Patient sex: F
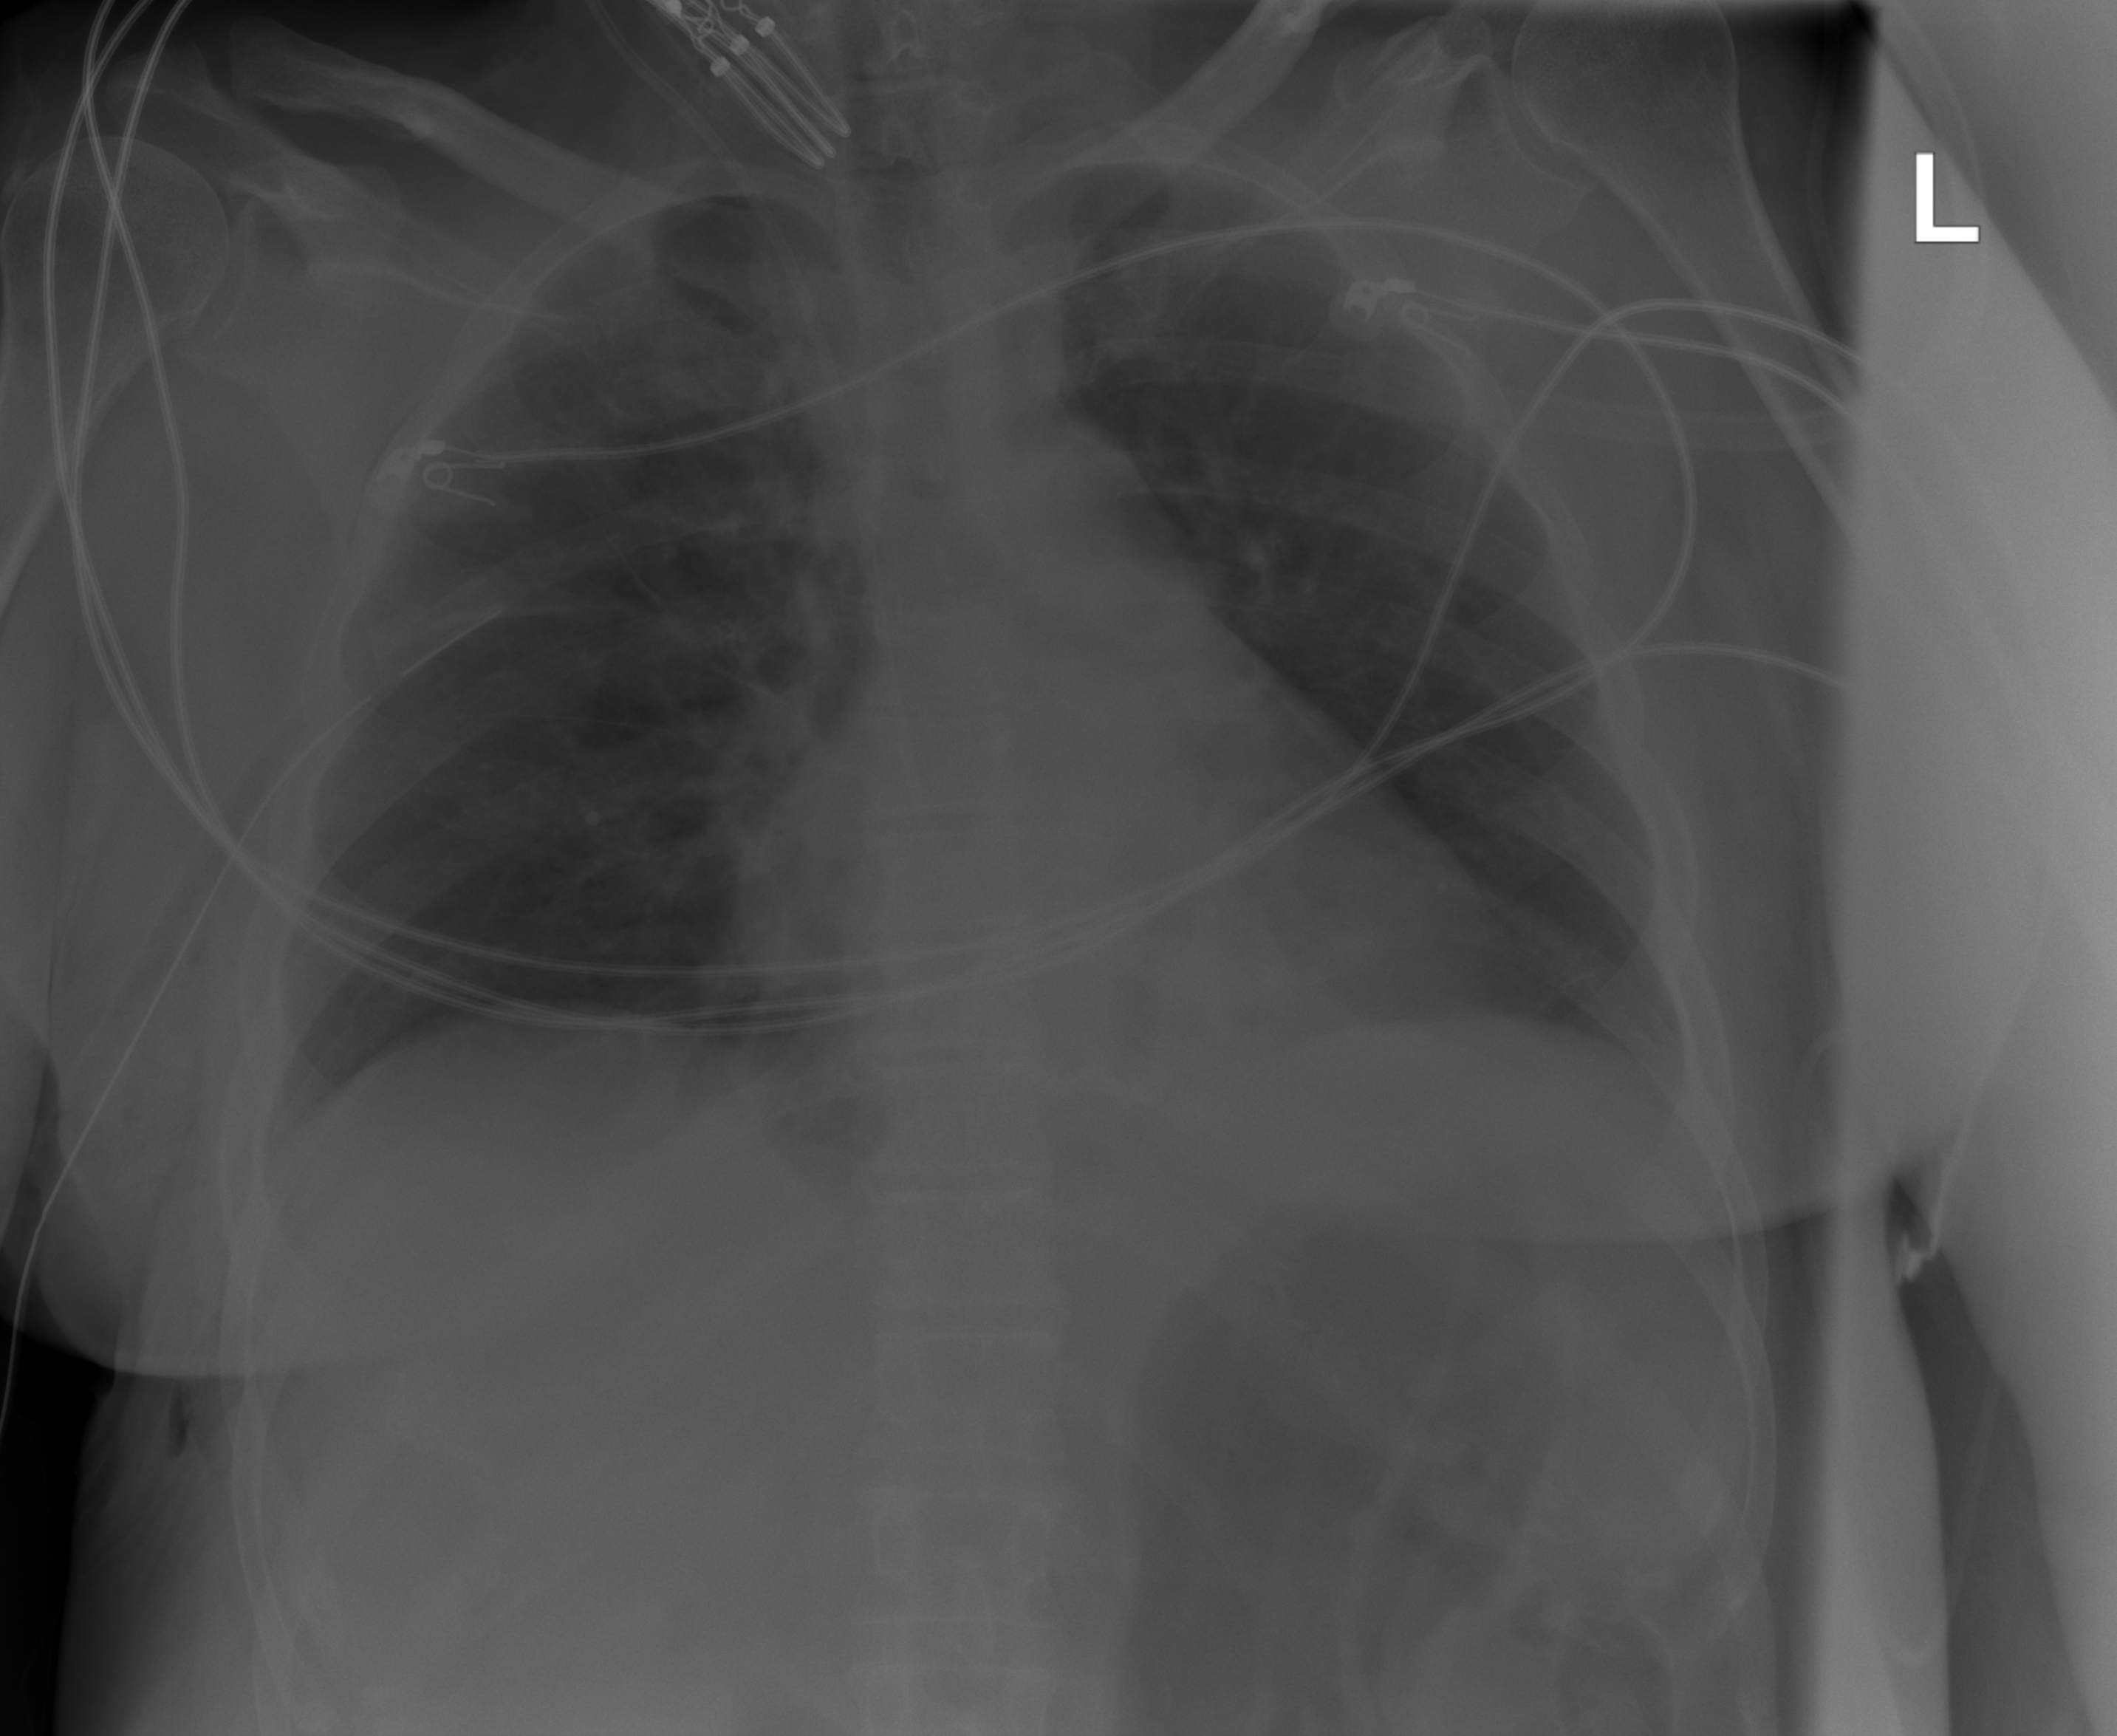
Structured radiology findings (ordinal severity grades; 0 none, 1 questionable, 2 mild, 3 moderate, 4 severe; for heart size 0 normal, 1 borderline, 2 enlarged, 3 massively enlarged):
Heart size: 1
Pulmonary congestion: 2
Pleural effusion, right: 0
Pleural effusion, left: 0
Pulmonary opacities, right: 0
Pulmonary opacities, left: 0
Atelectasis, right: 2
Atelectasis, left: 2